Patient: sex F, age 54
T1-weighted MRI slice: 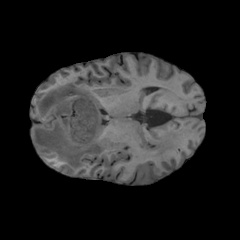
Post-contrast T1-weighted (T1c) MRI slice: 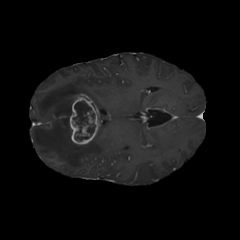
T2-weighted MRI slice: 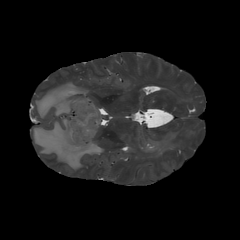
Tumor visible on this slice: yes
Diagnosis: Glioblastoma, IDH-wildtype
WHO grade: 4